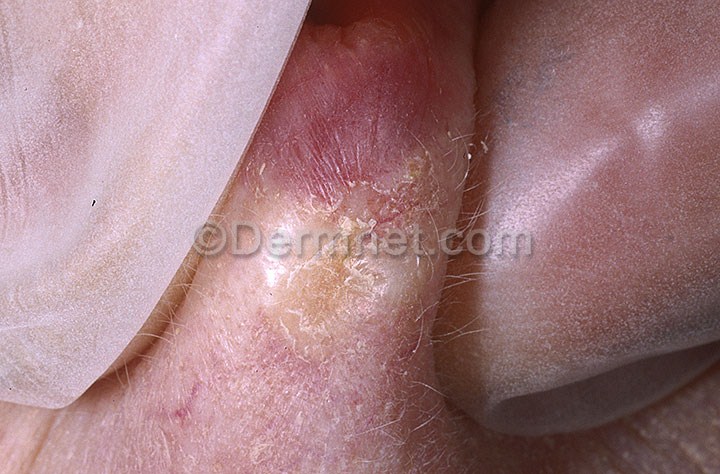
Disease: Actinic Keratosis Basal Cell Carcinoma and other Malignant Lesions